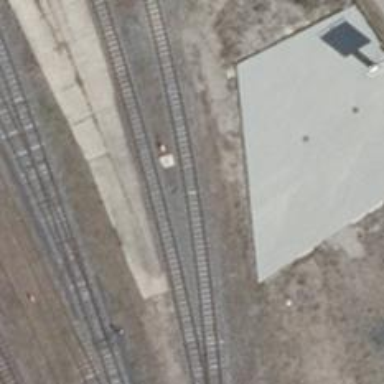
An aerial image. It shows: Railway yard used for servicing trains.